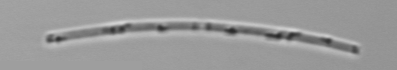
Label: Cerataulina_pelagica